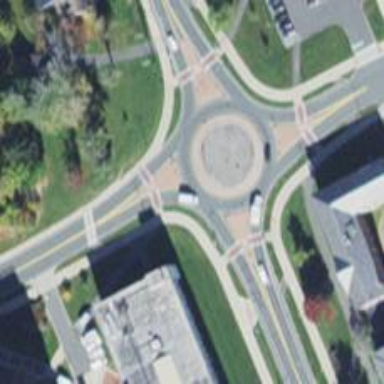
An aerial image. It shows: Asphalt road that is secondary route leading to roundabout.